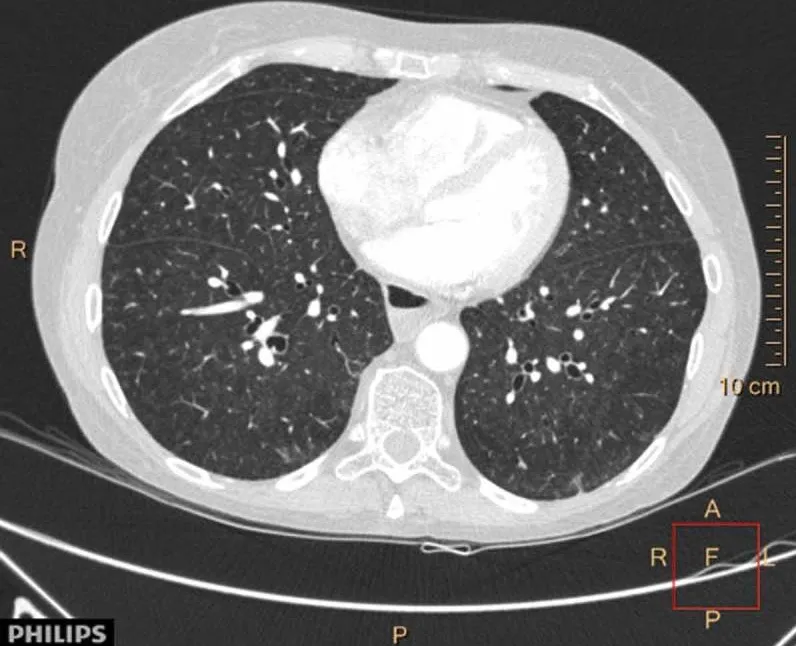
HRCT case I.
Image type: radiology (ct)